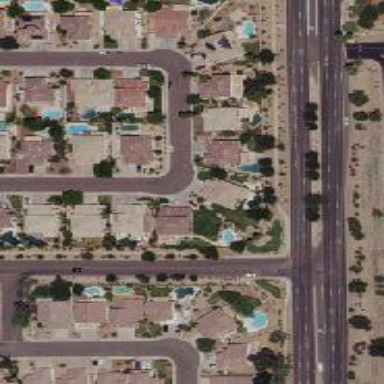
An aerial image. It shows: Residential road.